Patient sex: M
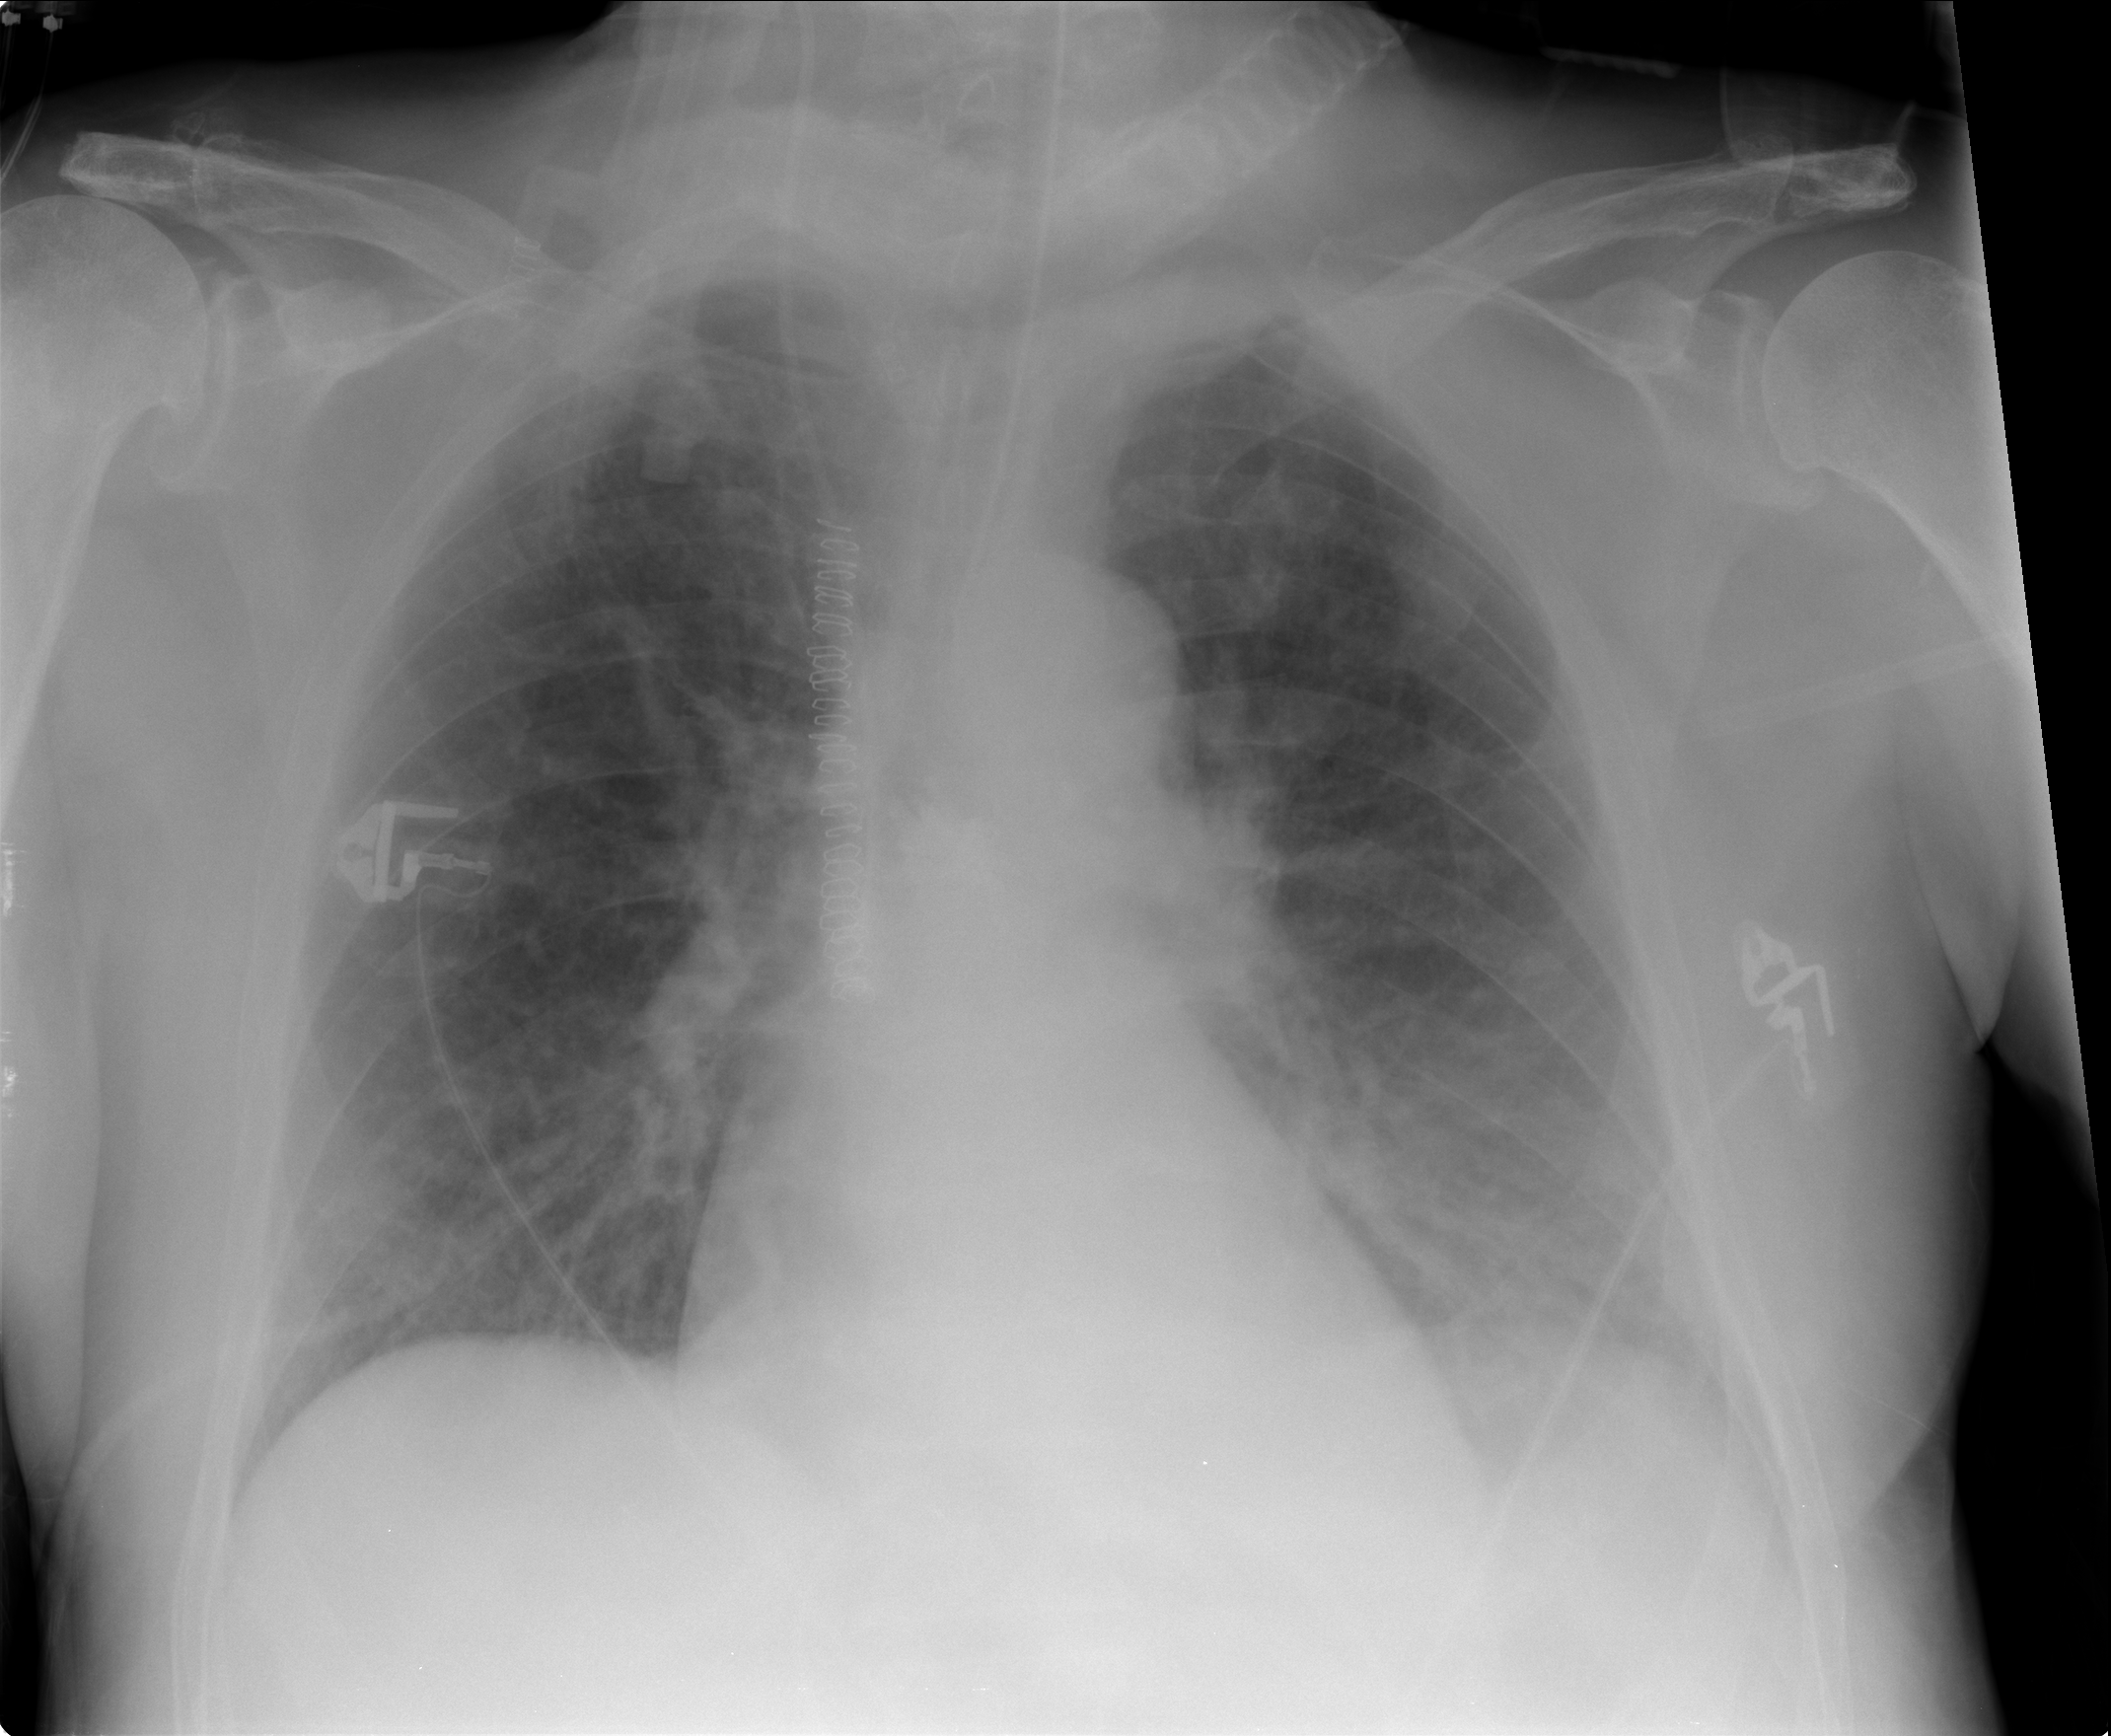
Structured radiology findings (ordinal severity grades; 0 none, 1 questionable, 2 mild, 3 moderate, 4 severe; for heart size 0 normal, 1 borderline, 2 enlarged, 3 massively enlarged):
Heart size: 0
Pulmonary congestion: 2
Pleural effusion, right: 0
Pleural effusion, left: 0
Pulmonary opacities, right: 0
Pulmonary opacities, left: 0
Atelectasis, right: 0
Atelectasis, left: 0